Question: Here my layout

I want to remove the line circled in red , is there a way ?
I have tried manipulating with the images , but it was of no use
I have also used
'''
<item name="windowActionBarOverlay">true</item>
<item name="android:windowActionBarOverlay">true</item>
'''
and still then was no expected result .
I am using a custom theme , with stlye as
'''
<?xml version="1.0" encoding="utf-8"?>
'''
'''
<style name="Theme.Sevenbee" parent="@android:style/Theme.Holo.Light">
<item name="android:actionBarItemBackground">@drawable/selectable_background_sevenbee</item>
<item name="android:popupMenuStyle">@style/PopupMenu.Sevenbee</item>
<item name="android:dropDownListViewStyle">@style/DropDownListView.Sevenbee</item>
<item name="android:actionBarTabStyle">@style/ActionBarTabStyle.Sevenbee</item>
<item name="android:actionDropDownStyle">@style/DropDownNav.Sevenbee</item>
<item name="android:actionBarStyle">@style/ActionBar.Solid.Sevenbee</item>
<item name="android:actionModeBackground">@drawable/cab_background_top_sevenbee</item>
<item name="android:actionModeSplitBackground">@drawable/cab_background_bottom_sevenbee</item>
<item name="android:actionModeCloseButtonStyle">@style/ActionButton.CloseMode.Sevenbee</item>
</style>
<style name="ActionBar.Solid.Sevenbee" parent="@android:style/Widget.Holo.Light.ActionBar.Solid">
<item name="android:background">@drawable/ab_background_textured_sevenbee</item>
<item name="android:backgroundStacked">@drawable/ab_stacked_solid_sevenbee</item>
<item name="android:backgroundSplit">@drawable/ab_background_textured_sevenbee</item>
<item name="android:progressBarStyle">@style/ProgressBar.Sevenbee</item>
</style>
<style name="ActionBar.Transparent.Sevenbee" parent="@android:style/Widget.Holo.Light.ActionBar">
<item name="android:background">@drawable/ab_transparent_sevenbee</item>
<item name="android:progressBarStyle">@style/ProgressBar.Sevenbee</item>
</style>
<style name="PopupMenu.Sevenbee" parent="@android:style/Widget.Holo.Light.ListPopupWindow">
<item name="android:popupBackground">@drawable/menu_dropdown_panel_sevenbee</item>
</style>
<style name="DropDownListView.Sevenbee" parent="@android:style/Widget.Holo.Light.ListView.DropDown">
<item name="android:listSelector">@drawable/selectable_background_sevenbee</item>
</style>
<style name="ActionBarTabStyle.Sevenbee" parent="@android:style/Widget.Holo.Light.ActionBar.TabView">
<item name="android:background">@drawable/tab_indicator_ab_sevenbee</item>
</style>
<style name="DropDownNav.Sevenbee" parent="@android:style/Widget.Holo.Light.Spinner">
<item name="android:background">@drawable/spinner_background_ab_sevenbee</item>
<item name="android:popupBackground">@drawable/menu_dropdown_panel_sevenbee</item>
<item name="android:dropDownSelector">@drawable/selectable_background_sevenbee</item>
</style>
<style name="ProgressBar.Sevenbee" parent="@android:style/Widget.Holo.Light.ProgressBar.Horizontal">
<item name="android:progressDrawable">@drawable/progress_horizontal_sevenbee</item>
</style>
<style name="ActionButton.CloseMode.Sevenbee" parent="@android:style/Widget.Holo.Light.ActionButton.CloseMode">
<item name="android:background">@drawable/btn_cab_done_sevenbee</item>
</style>
<!-- this style is only referenced in a Light.DarkActionBar based theme -->
<style name="Theme.Sevenbee.Widget" parent="@android:style/Theme.Holo">
<item name="android:popupMenuStyle">@style/PopupMenu.Sevenbee</item>
<item name="android:dropDownListViewStyle">@style/DropDownListView.Sevenbee</item>
</style>
'''
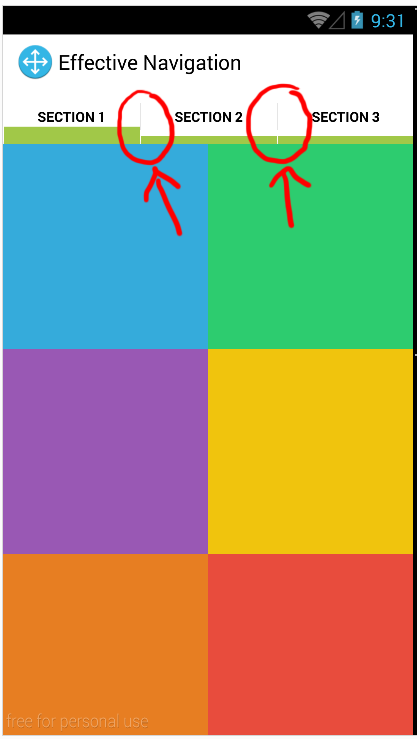
Answer: you can change tab divider color same as your tab bg color. so this effect like you not have any divder.
'''
<item name="android:actionBarDivider">@color/background</item>
'''